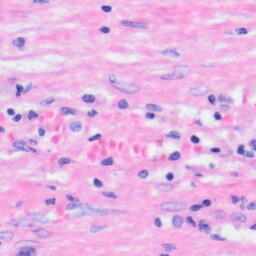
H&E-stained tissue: Liver